Field crop: maize
Growth stage: 1
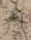
Species: salsola